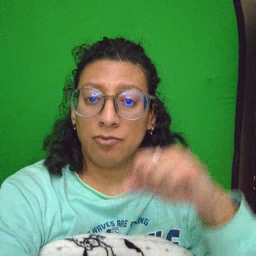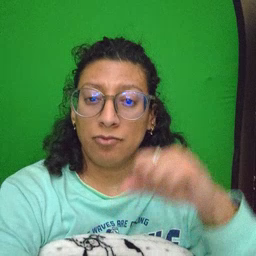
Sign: drop